Question: I am not good in math and geometry, so I would love if someone could help me with creating the following shape:

So basically the shape exists out of 3 rectangles, I got the first two working perfect with transform matrix, but I can't get the last one to match the shape (see link above for img)
<URL>
HTML
'''
<div class="shape">
<div class="shape-rect-one"></div>
<div class="shape-rect-two"></div>
<div class="shape-rect-three"></div>
</div>
'''
CSS
'''
.shape {
perspective: 1000px;
}
.shape div {
width: 100px;
height: 100px;
opacity: 0.4;
background-color: #333;
}
.shape-rect-one {
z-index: 100;
transform: matrix(1, -0.40, 0, 1, 0, 0);
-webkit-transform: matrix(1, -0.40, 0, 1, 0, 0);
}
.shape-rect-two {
z-index: 200;
transform: matrix(1, -0.40, 0, 1, 0, 0);
-webkit-transform: matrix(1, 0.40, 0, 1, 0, 0);
}
.shape-rect-three {
z-index: 300;
}
'''
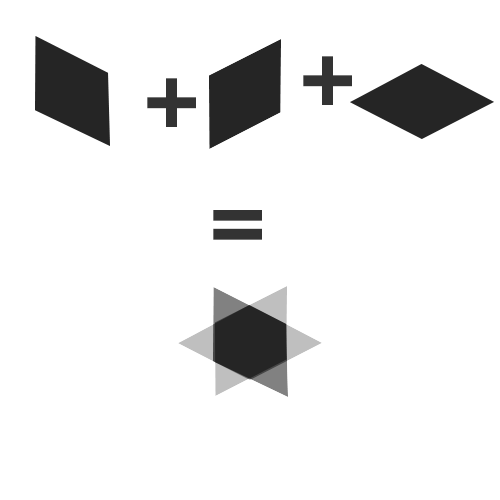
Answer: This should create the diamond shape.
'''
transform: matrix(-0.965, 0.45, -0.965, -0.45, 0, 0);
-webkit-transform: matrix(-0.965, 0.45, -0.965, -0.45, 0, 0);
'''